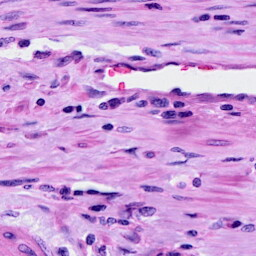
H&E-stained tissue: Cervix